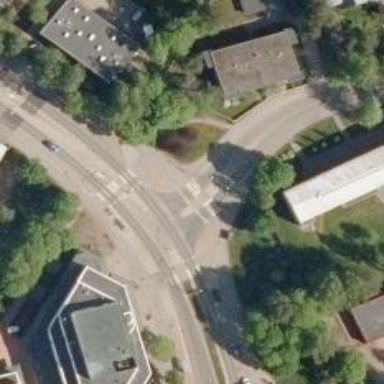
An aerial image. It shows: Road with "give way" sign.